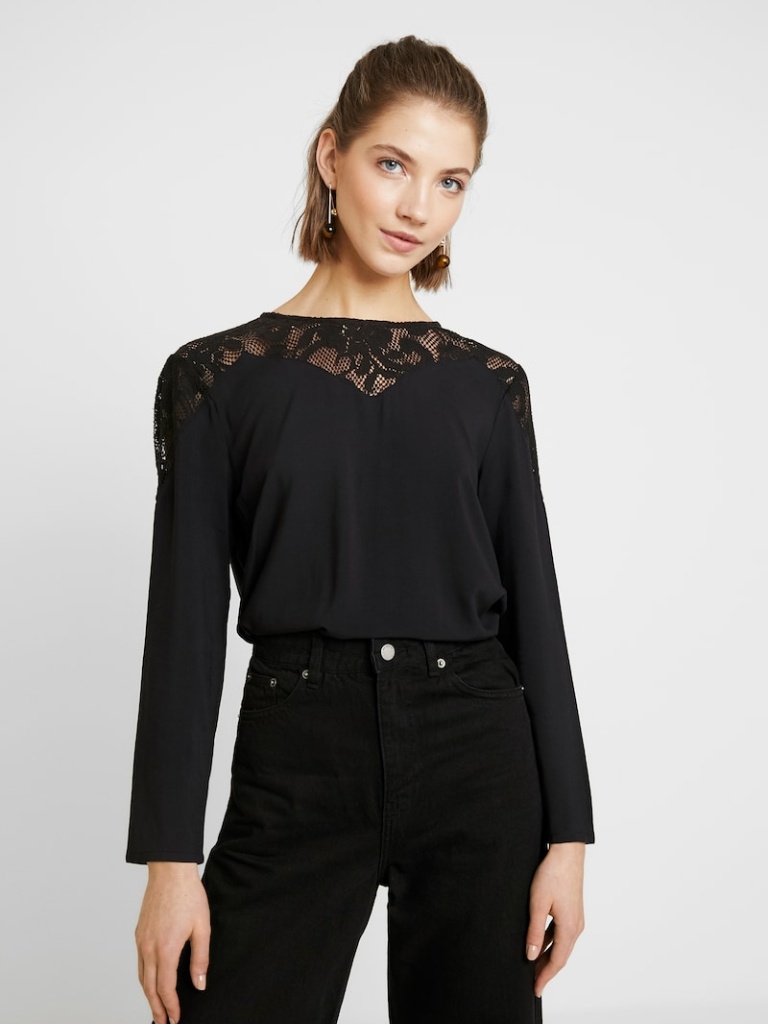
lace relaxed a long-sleeved with the sleeves down hip length Fully Tucked in crew blouse